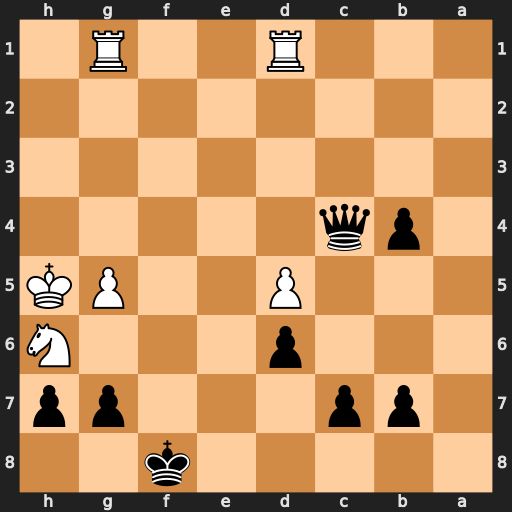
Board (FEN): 5k2/1pp3pp/3p3N/3P2PK/1pq5/8/8/3R2R1
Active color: b
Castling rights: -
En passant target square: -
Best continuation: g6#